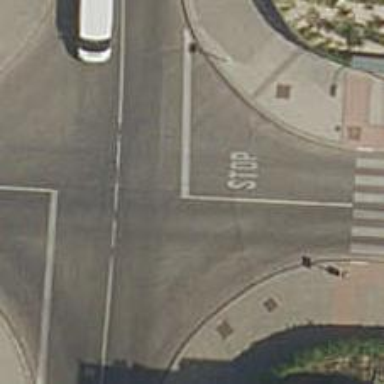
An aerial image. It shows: Stop road.